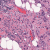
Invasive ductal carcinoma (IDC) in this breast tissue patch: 1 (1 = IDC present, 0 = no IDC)